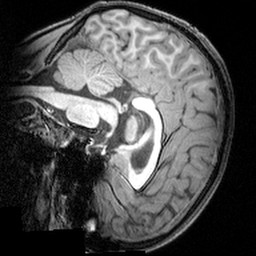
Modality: T1w
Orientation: sagittal
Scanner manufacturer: siemens
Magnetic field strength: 3 T
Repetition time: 1.9 s
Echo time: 0.00397 s